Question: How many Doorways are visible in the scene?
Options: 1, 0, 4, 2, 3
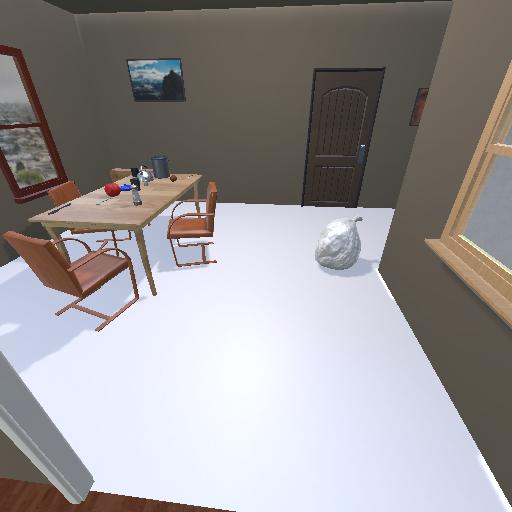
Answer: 1